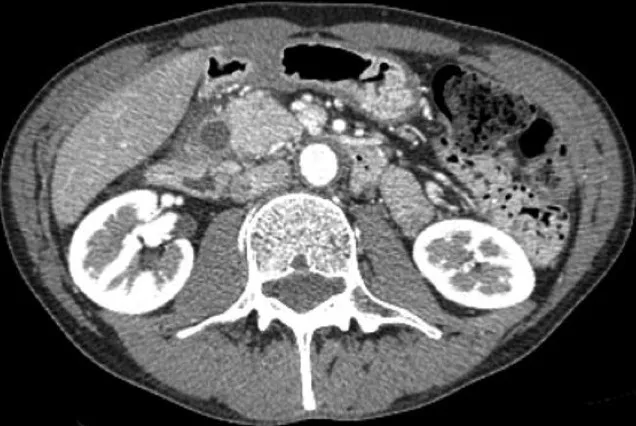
Abdominal CT image of the lesion in the head of pancreas.
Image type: radiology (ct)